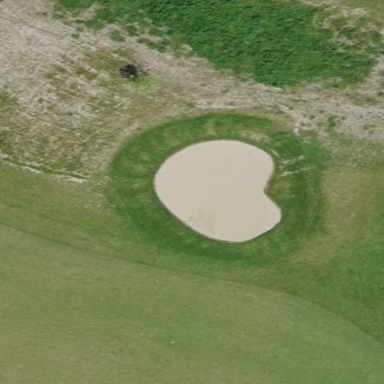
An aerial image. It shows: Sand bunker on golf course.